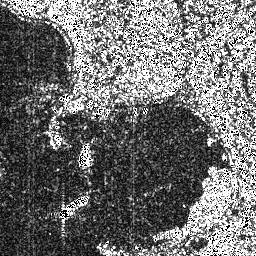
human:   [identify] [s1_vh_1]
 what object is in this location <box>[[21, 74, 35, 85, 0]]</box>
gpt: <ref>1 medium ship at the bottom left</ref>

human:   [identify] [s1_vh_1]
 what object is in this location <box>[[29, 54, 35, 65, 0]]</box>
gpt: <ref>1 small ship at the center</ref>